Question: in my app I'm using GraphView library to create a LineGraphView. It shows data from specified dates from example from 18.01 to 30.01. When I change the boundaries for example from 25.01 to 29.01 GraphView updates the chart (cuts not needed lines) but still shows wrong x axis data (18.01 to 30.01), however when user starts to interact with chart (zooming, scrolling) it updates it's x axis and everything is fine. Is there a method to force GraphView to update it's x axis? I'm creating charts this way:
Inside onCreate:
'''
mGraphView = new LineGraphView(this, "Temperature Measurements");
'''
And a function to create a chart when I fetch data from database:
'''
public void createChart(Cursor cursor) {
GraphViewData[] values = new GraphViewData[cursor.getCount()];
while (cursor.moveToNext()) {
String time = cursor.getString(cursor
.getColumnIndex(MeasurementEntry.DATE_IN_MINUTES));
String temp = cursor.getString(cursor
.getColumnIndex(MeasurementEntry.TEMPERATURE));
values[cursor.getPosition()] = new GraphViewData(
Double.parseDouble(time), Double.parseDouble(temp));
}
mGraphView.removeAllSeries();
mGraphView.addSeries(new GraphViewSeries(values));
mGraphView.setScalable(true);
mGraphView.getGraphViewStyle().setTextSize(15);
final SimpleDateFormat formatter = new SimpleDateFormat(
"dd.MM.yyyy HH:mm");
mGraphView.setCustomLabelFormatter(new CustomLabelFormatter() {
@Override
public String formatLabel(double value, boolean isValueX) {
if (isValueX) {
return formatter.format(new Date((long) value));
}
return null;
}
});
}
'''
And here is the screenshot with the problem:

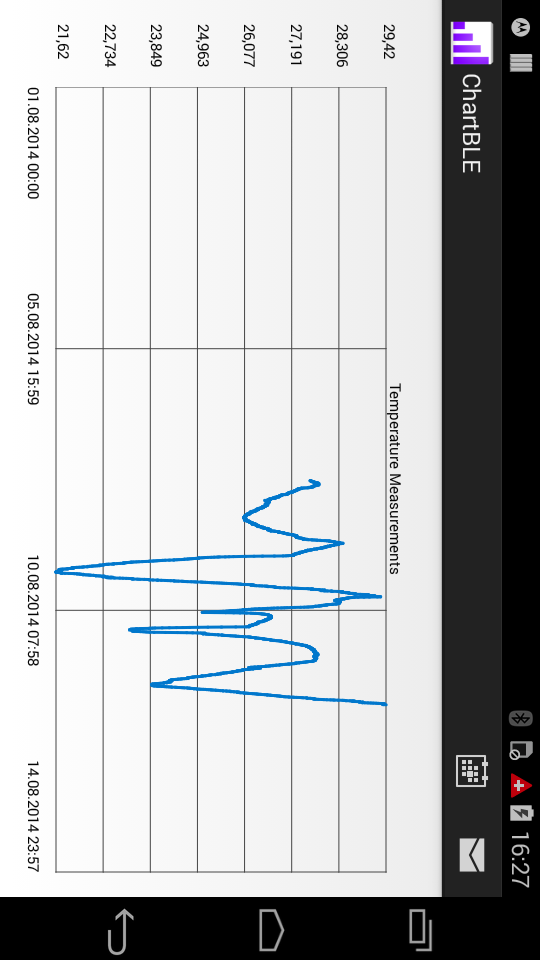
Answer: OK, so I made it however I think it can be done better, what I done is removing graphView from parent layout, creating new graphview and adding new graphview - I do this sequence everytime user is changing the boundaries. Maybe it will help somebody (short snippet of createChart method, container is my parent layout):
'''
container.removeView(mGraphView);
mGraphView = new LineGraphView(this, "Temperature Measurements");
container.addView(mGraphView);
mGraphView.removeAllSeries();
mGraphView.addSeries(new GraphViewSeries(values));
mGraphView.setScalable(true);
mGraphView.getGraphViewStyle().setTextSize(15);
'''